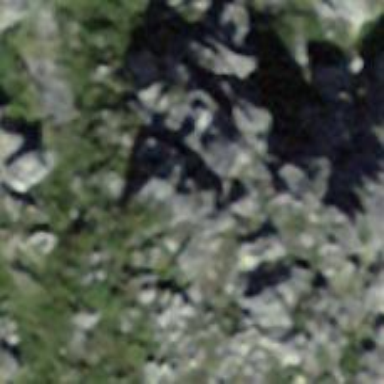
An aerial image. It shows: Natural cliff.